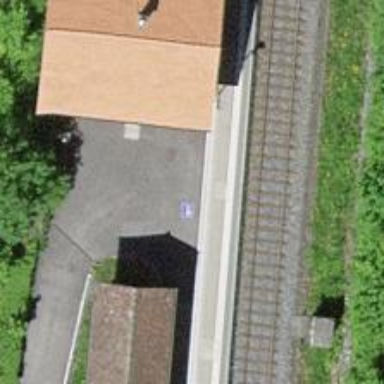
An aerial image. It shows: Platform with shelter for public transport. It is railway platform.